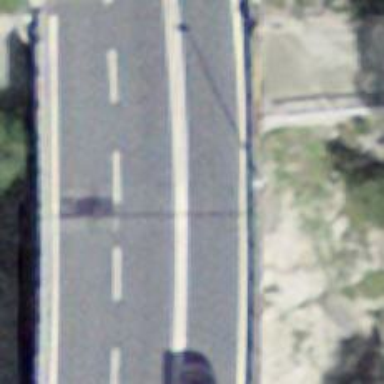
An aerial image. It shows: Motorroad bridge with asphalt surface. It is classified as trunk highway.